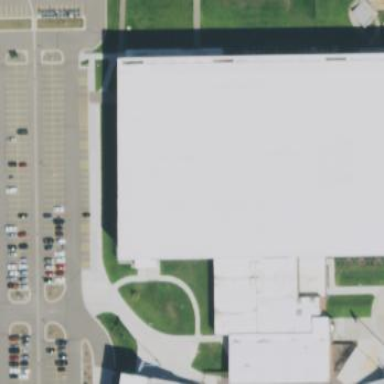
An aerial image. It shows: Sports center building.